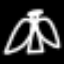
Label: angel